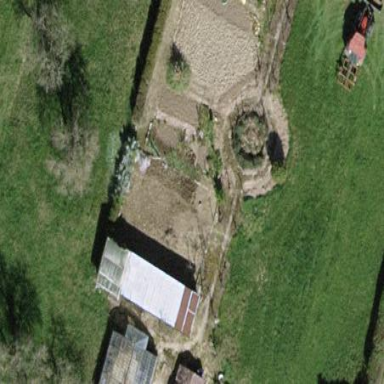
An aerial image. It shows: Area designated for allotments.